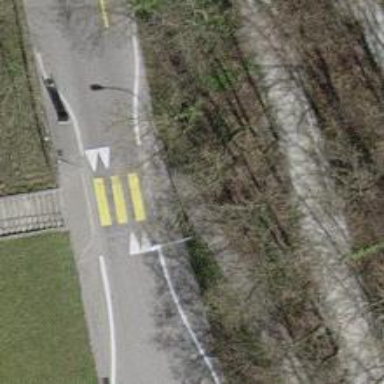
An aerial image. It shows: Cycle barrier.